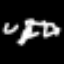
Label: angel